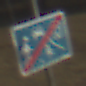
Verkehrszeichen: EndeVerkehrsberuhigterBereich
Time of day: SunriseSunset
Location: Outdoor (Nature)
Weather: Clear
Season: NotSpecified
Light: Natural